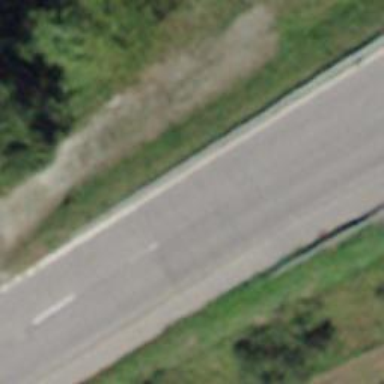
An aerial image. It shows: Left sidewalk along asphalt tertiary road.